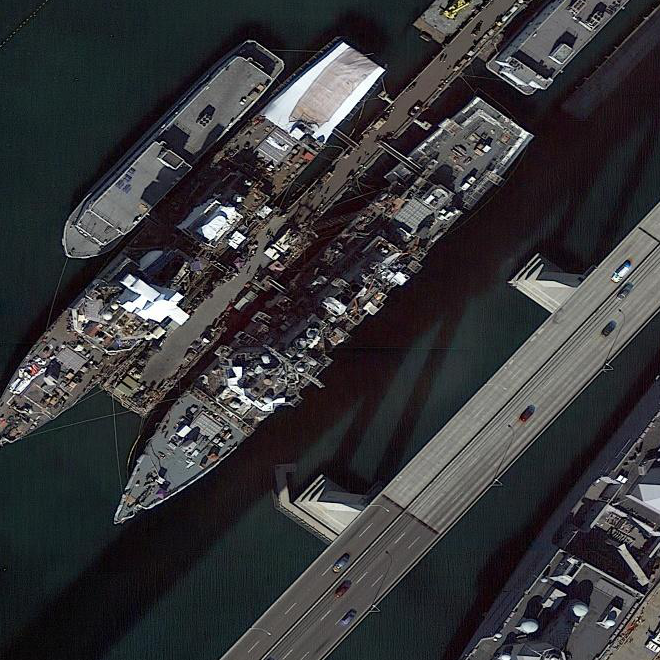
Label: destroyer